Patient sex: M
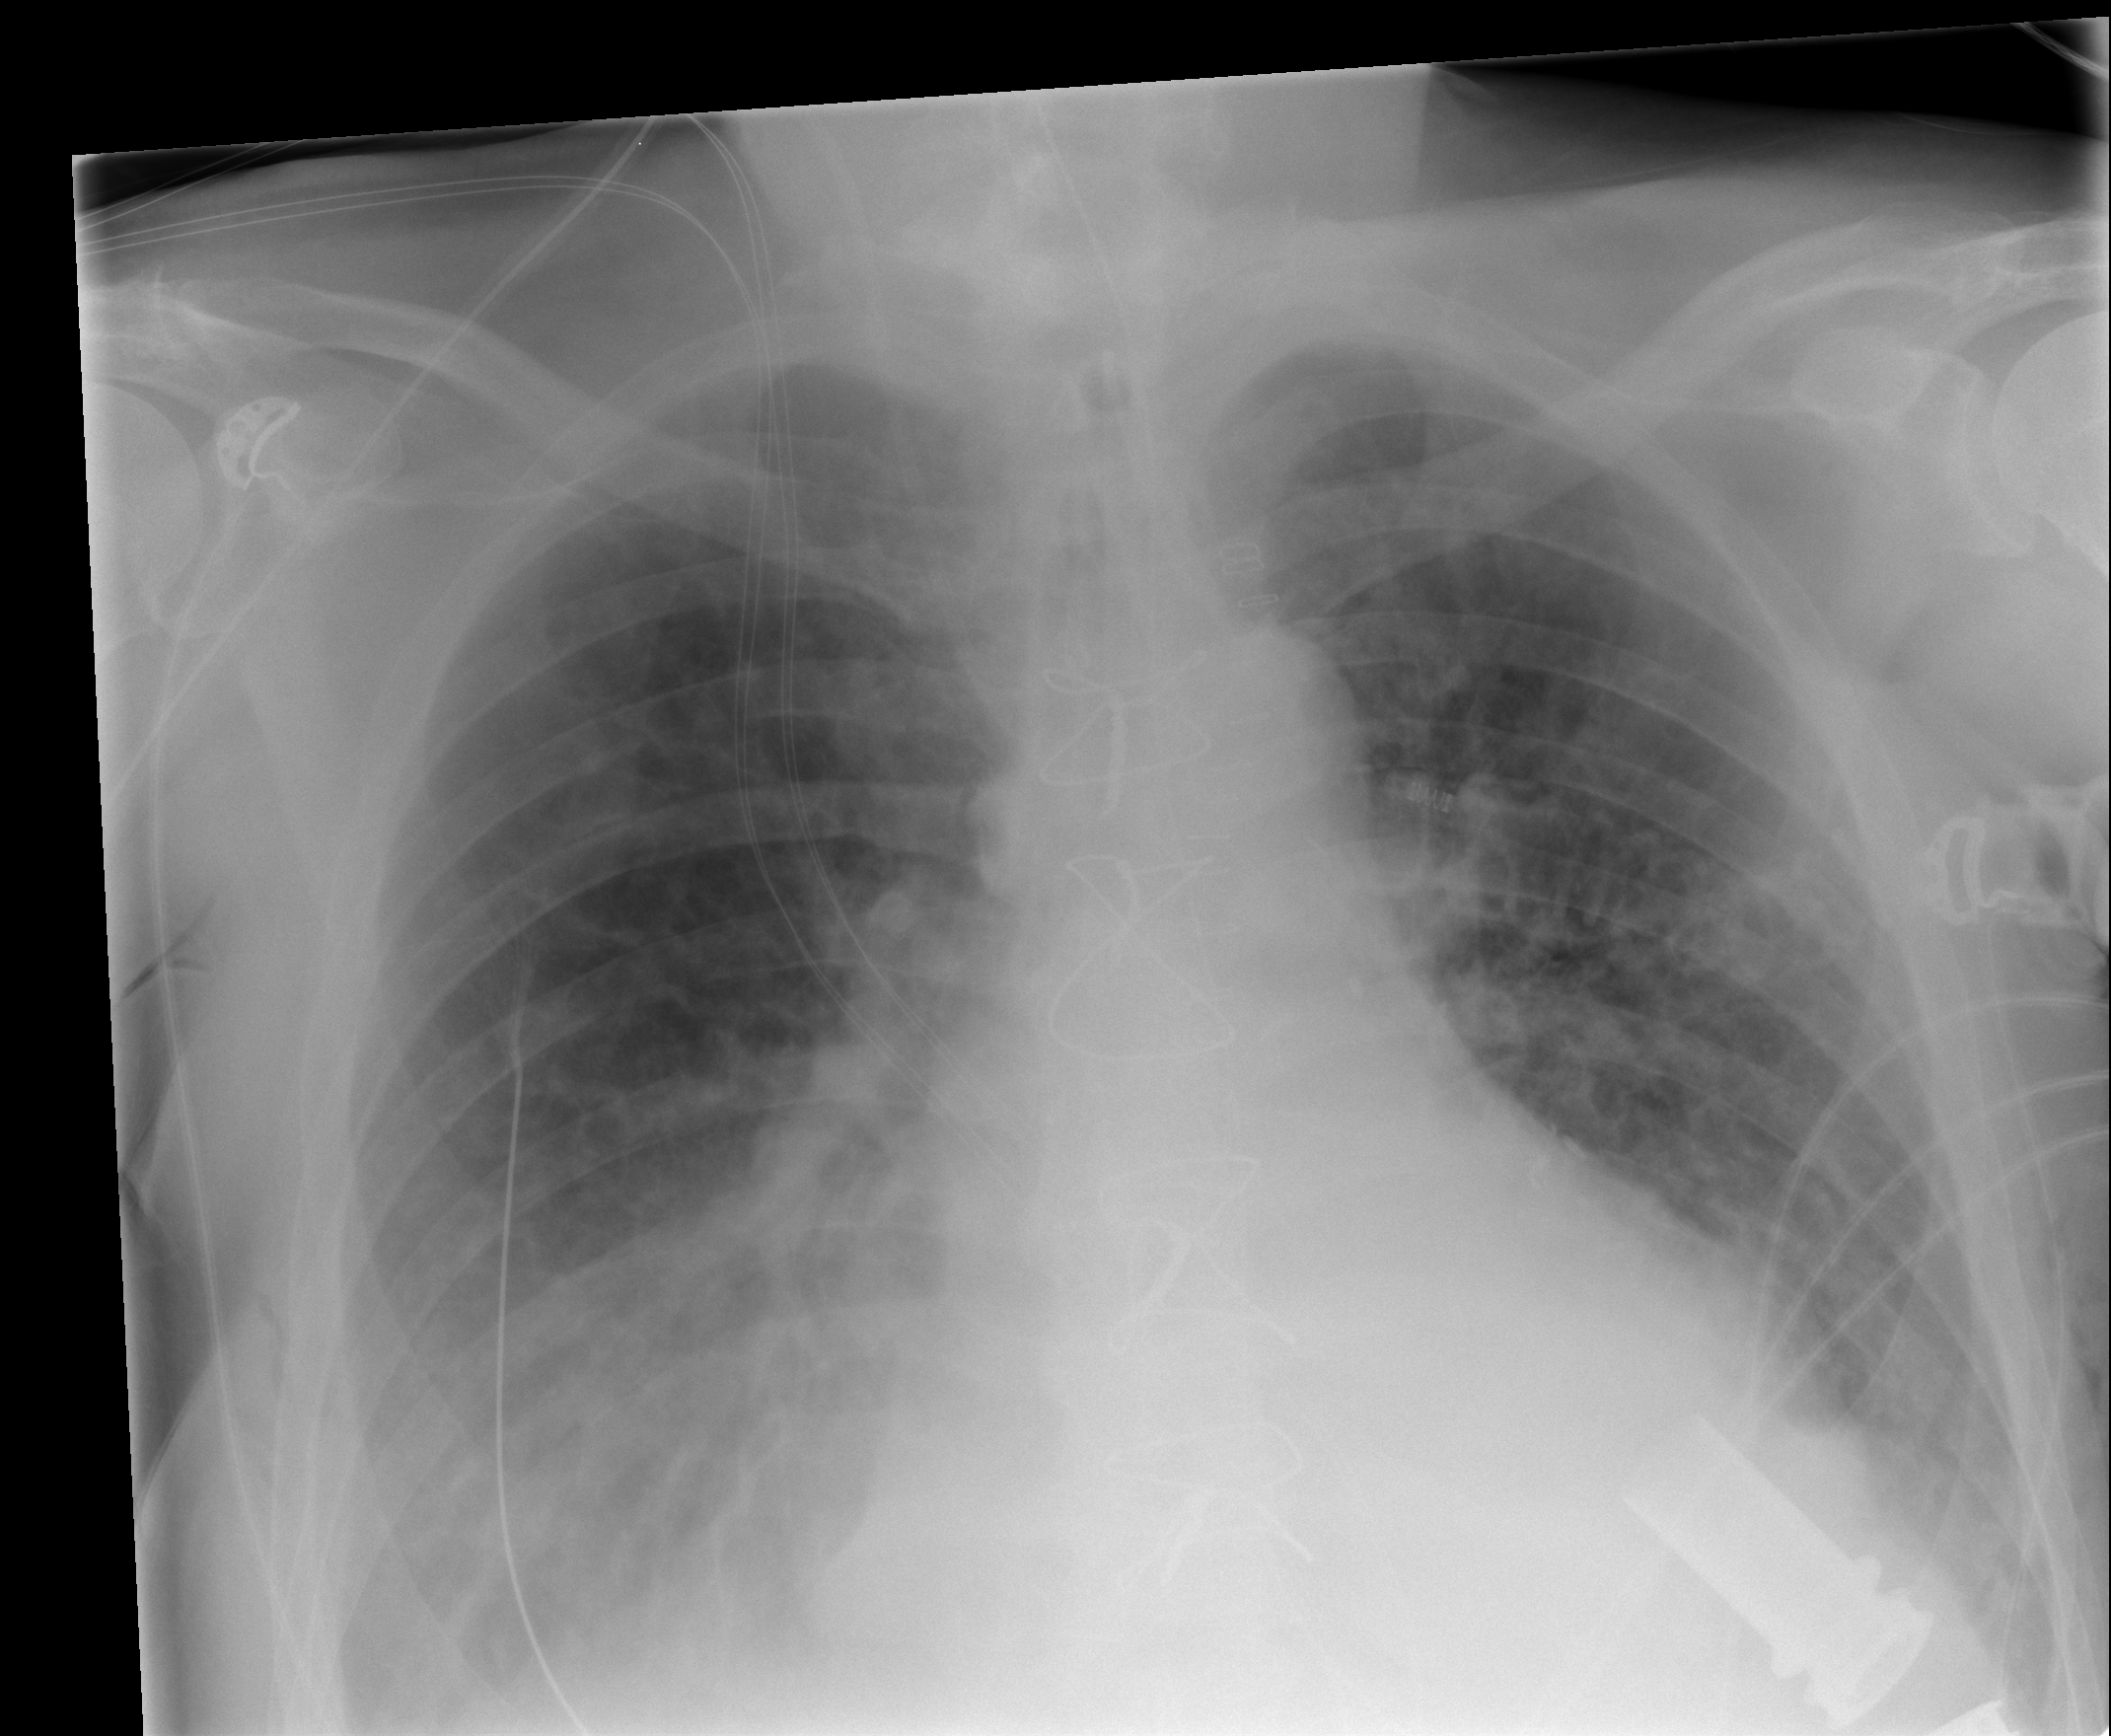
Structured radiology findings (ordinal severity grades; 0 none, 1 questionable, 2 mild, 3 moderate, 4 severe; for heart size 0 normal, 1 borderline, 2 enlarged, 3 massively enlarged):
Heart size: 2
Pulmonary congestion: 3
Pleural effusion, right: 2
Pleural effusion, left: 2
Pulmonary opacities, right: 3
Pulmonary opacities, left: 3
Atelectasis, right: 2
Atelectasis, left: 2